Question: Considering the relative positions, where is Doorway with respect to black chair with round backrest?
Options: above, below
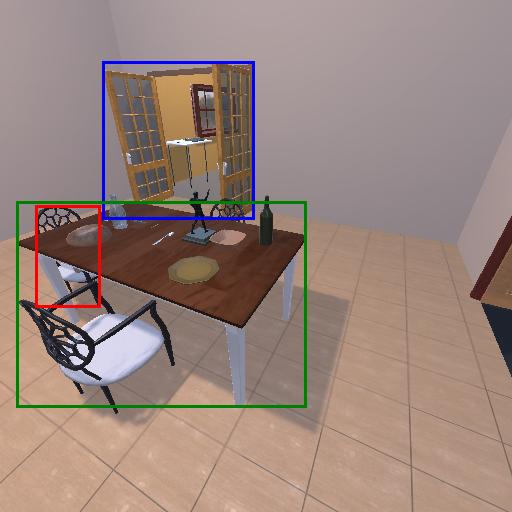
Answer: above